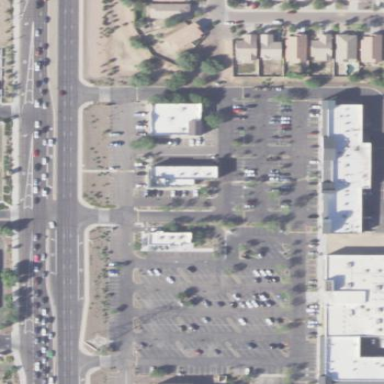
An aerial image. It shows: Retail area.